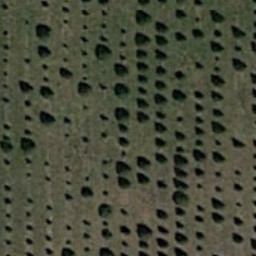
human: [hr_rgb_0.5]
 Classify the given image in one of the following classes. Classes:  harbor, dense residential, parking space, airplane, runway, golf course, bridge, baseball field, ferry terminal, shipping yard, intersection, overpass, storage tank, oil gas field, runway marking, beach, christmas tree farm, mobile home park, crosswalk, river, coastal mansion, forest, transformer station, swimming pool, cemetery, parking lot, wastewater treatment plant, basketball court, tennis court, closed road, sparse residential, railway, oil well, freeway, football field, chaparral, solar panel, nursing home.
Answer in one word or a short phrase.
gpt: christmas tree farm